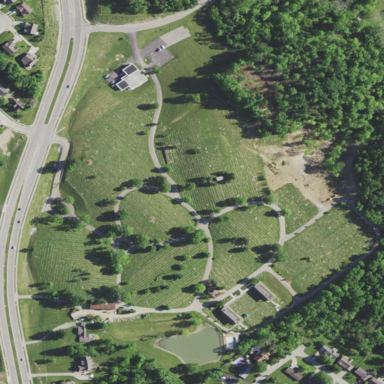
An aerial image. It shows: Cemetery.